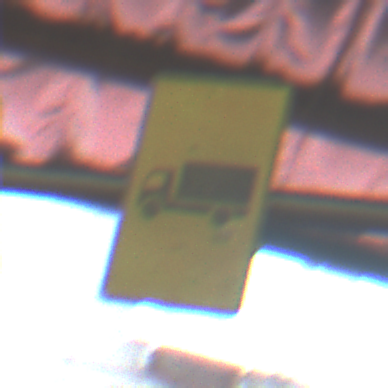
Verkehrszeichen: KFZZulaessigeGesamtmasse3Komma5TOhnePfeilsymbol
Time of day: MorningAfternoon
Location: Roofed (Special)
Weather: NotSpecified
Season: NotSpecified
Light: Artificial